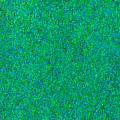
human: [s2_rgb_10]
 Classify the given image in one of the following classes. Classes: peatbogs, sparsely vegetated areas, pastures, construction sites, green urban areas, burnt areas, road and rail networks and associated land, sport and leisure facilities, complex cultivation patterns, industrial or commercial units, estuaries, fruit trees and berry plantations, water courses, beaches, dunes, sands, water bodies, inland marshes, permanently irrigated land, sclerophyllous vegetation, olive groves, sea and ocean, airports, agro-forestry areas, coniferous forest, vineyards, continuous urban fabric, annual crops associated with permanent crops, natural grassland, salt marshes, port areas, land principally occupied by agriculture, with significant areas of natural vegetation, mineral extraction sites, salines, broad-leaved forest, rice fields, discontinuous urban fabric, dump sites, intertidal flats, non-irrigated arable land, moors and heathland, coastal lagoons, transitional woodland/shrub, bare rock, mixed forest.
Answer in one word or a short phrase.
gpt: sea and ocean